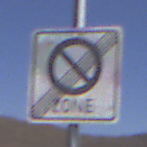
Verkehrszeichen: EndeEingeschraenktesHalteverbotZone
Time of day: Midday
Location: Outdoor (Nature)
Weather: Clear
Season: NotSpecified
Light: Natural